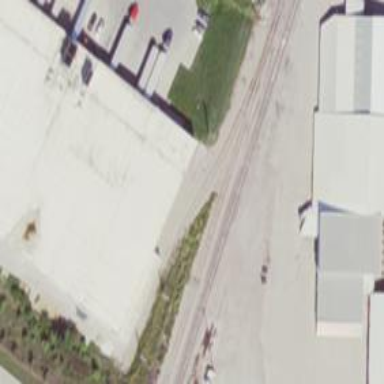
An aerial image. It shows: View of railway yard.